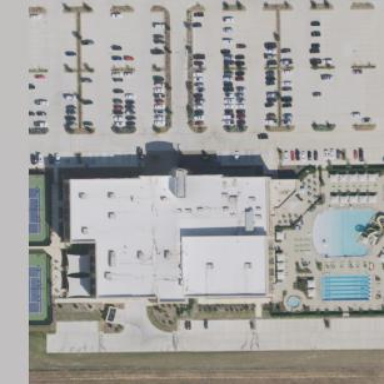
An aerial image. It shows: Building used as fitness center.